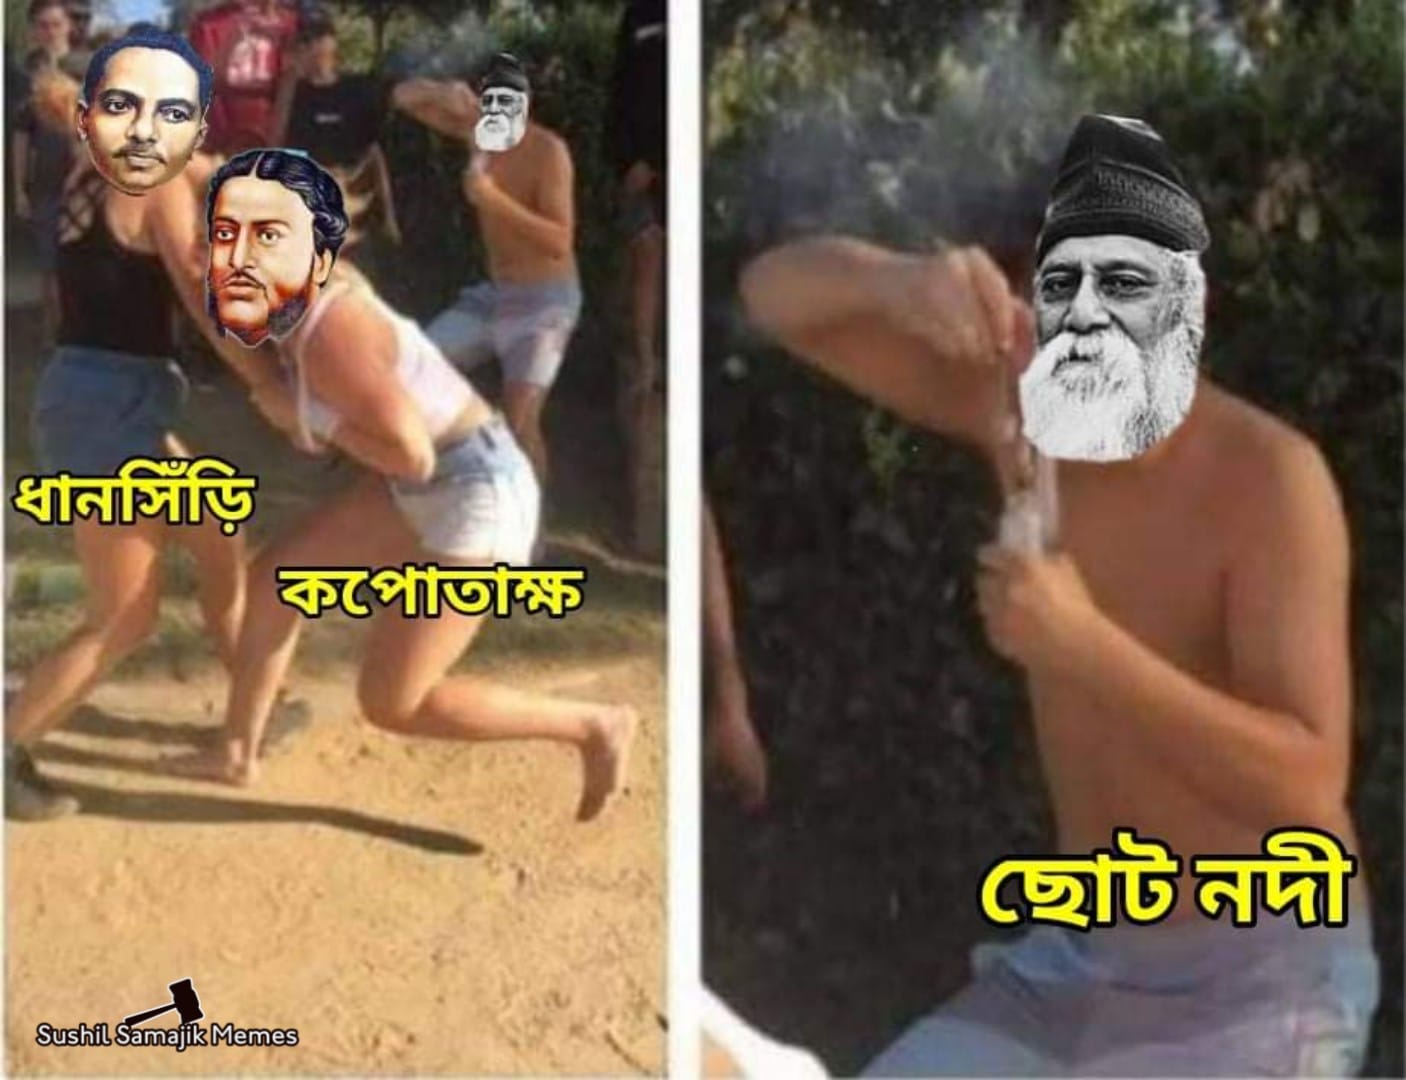
Caption: ধানসিঁড়ি      কপোতাক্ষ     ছোট নদী
Label: non-hate